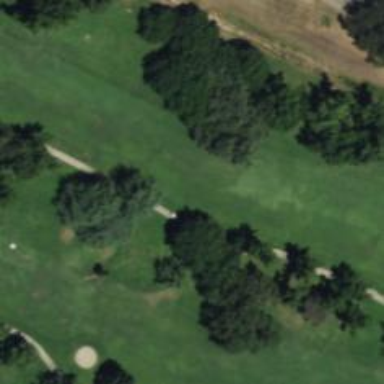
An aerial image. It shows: Golf hole.